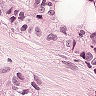
Metastatic tissue present: yes